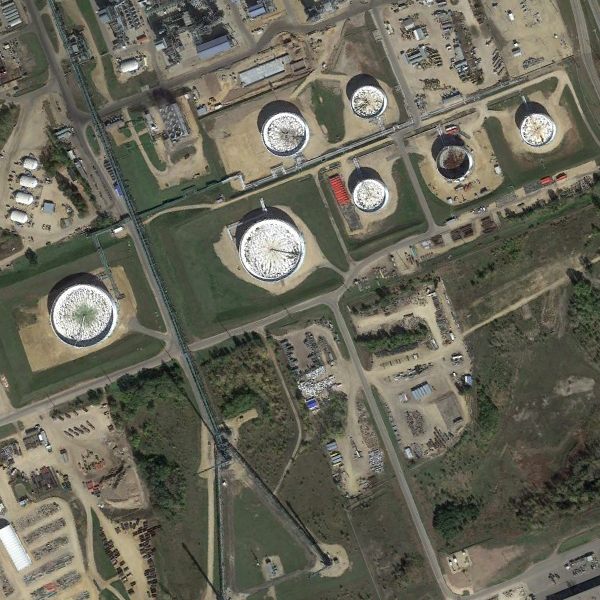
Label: StorageTanks